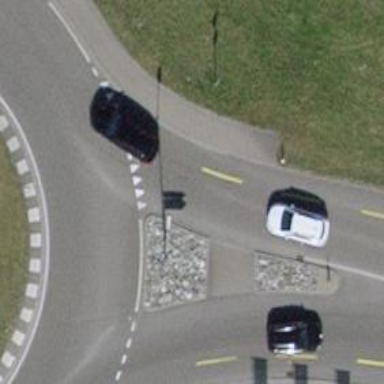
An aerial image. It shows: Primary highway with asphalt surface and designated cycle lane.